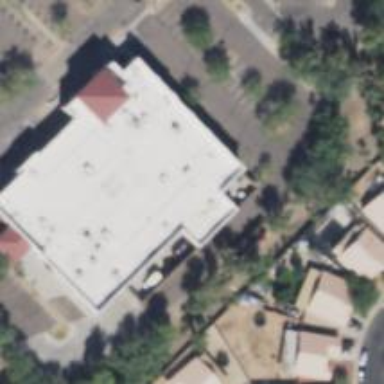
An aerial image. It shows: Healthcare center building.